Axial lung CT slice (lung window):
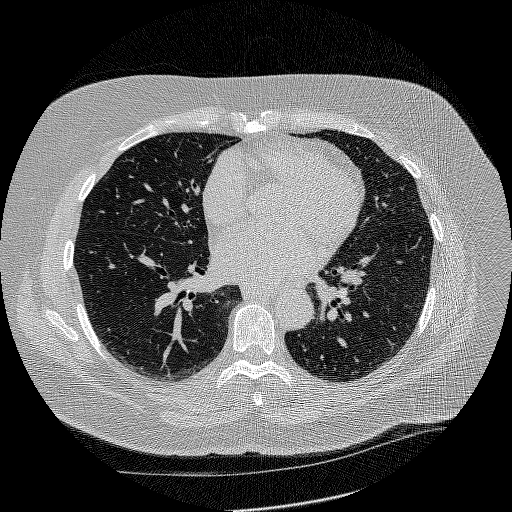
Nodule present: no